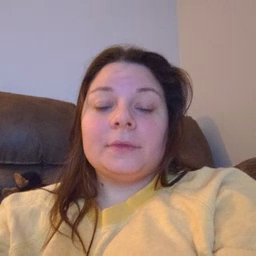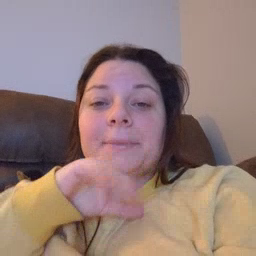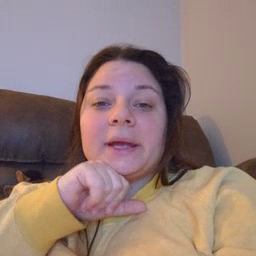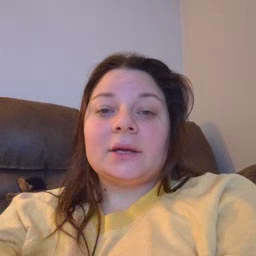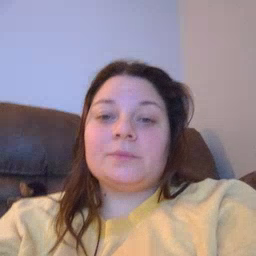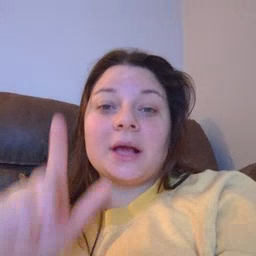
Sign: pig